Question: I have a big form.
This form contains some inputs that can be duplicated by the user.
So they can choose for example how many Claimants have worked on a song and enter some fields for EACH claimant, with a limit of 10 Claimants.
The form will look like this (I will show only 3 now)
'''
echo "<form action="" id="submForm" name="submForm" method="get">";
//1 CLAIMANT
echo "<p><span class="labelInput">".(_t('_cR_name_mandatory'))." </span><input id="nameClaimant" name="nameClaimant[]" value="" type="text" class="required commonInput"></p>";
echo "<p><span class="labelInput">".(_t('_cR_DOB_mandatory'))." </span><input id="DOBClaimant" name="DOBClaimant[]" value="" type="text" class="required littleInput"></p>";
echo "<p><span class="labelInput">".(_t('_cR_company'))." </span><input id="companyClaimant" name="companyClaimant[]" value="" type="text" class="commonInput"></p>";
//2 CLAIMANT
echo "<p><span class="labelInput">".(_t('_cR_name_mandatory'))." </span><input id="nameClaimant" name="nameClaimant[]" value="" type="text" class="required commonInput"></p>";
echo "<p><span class="labelInput">".(_t('_cR_DOB_mandatory'))." </span><input id="DOBClaimant" name="DOBClaimant[]" value="" type="text" class="required littleInput"></p>";
echo "<p><span class="labelInput">".(_t('_cR_company'))." </span><input id="companyClaimant" name="companyClaimant[]" value="" type="text" class="commonInput"></p>";
//3 CLAIMANT
echo "<p><span class="labelInput">".(_t('_cR_name_mandatory'))." </span><input id="nameClaimant" name="nameClaimant[]" value="" type="text" class="required commonInput"></p>";
echo "<p><span class="labelInput">".(_t('_cR_DOB_mandatory'))." </span><input id="DOBClaimant" name="DOBClaimant[]" value="" type="text" class="required littleInput"></p>";
echo "<p><span class="labelInput">".(_t('_cR_company'))." </span><input id="companyClaimant" name="companyClaimant[]" value="" type="text" class="commonInput"></p>";
echo "<input type="submit" class="submBttnClass" id="buttSubm" name="buttSubm" value="".(_t('_cR_submit_button'))."">";
echo "</form>";
'''
When the user submits the form I use a jQuery serialize function (I am on jQuery 1.3.2)
'''
echo "<script type="text/javascript">
$(document).ready(function() {
$('#submForm').validate({
submitHandler: function(form) {
var serialized = $('#submForm').serialize()
$.get('".$site['url']."modules/yobilab/copyright/classes/DO_submission.php', serialized);
//alert($('#submForm').serialize());
window.setTimeout('location.reload()', 8000);
return false;
form.submit();
}
})
'''
The problem is that the file that processes the Insert in the Database uses a foreach(I will show you my entire foreach with all the inputs that are passed with the serialize function:
'''
if(!empty($_GET['nameClaimant'])){
$nameClaimant = $_GET['nameClaimant'];
$DOBClaimant = $_GET['DOBClaimant'];
$companyClaimant = mysql_real_escape_string($_GET['companyClaimant']);
$emailClaimant = $_GET['emailClaimant'];
$mainPhoneClaimant = $_GET['mainPhoneClaimant'];
$alternatePhoneClaimant = $_GET['alternatePhoneClaimant'];
$mobilePhoneClaimant = $_GET['mobilePhoneClaimant'];
$percentageClaimant = mysql_real_escape_string($_GET['percentageClaimant']);
$addressClaimant = mysql_real_escape_string($_GET['addressClaimant']);
$ZIPClaimant = $_GET['ZIPClaimant'];
$countryClaimant = $_GET['countryClaimant'];
foreach ($nameClaimant as $valueClaimant) {
$insClaim = "INSERT INTO cR_Claimants SET memberID ='".$memberID."', ParentSubmission='".$refNumb."', Name ='".mysql_real_escape_string($valueClaimant)."', DOB='".$DOBClaimant."', Company='".$companyClaimant."', Email='".$emailClaimant."', Address='".$addressClaimant."', ZIPcode ='".$ZIPClaimant."', Country='".$countryClaimant."', MainPhone='".$mainPhoneClaimant."', OtherPhone='".$alternatePhoneClaimant."', MobilePhone='".$mobilePhoneClaimant."', OwnershipPercentage='".$percentageClaimant."'";
$resultinsClaim=mysql_query($insClaim) or die("Error insert Claimants: ".mysql_error());
}
}
'''
The foreach inserts in the database wrong stuff. It shows 'Array' instead of the right value.
I would like to insert the info in the database consequentially with my foreach.
So for Claimant1 will insert its relative info
for Claimant2 will insert its relative info and so on.
It is not working. What am I doing wrong?
I know it is a little boring, but please help me! Lets play with it. You are All great
Thank you
I have attached what is doing in the database to let you see
You will see that is also creating empty strings in the database.
Why is that taking also empty values?
Please help me.

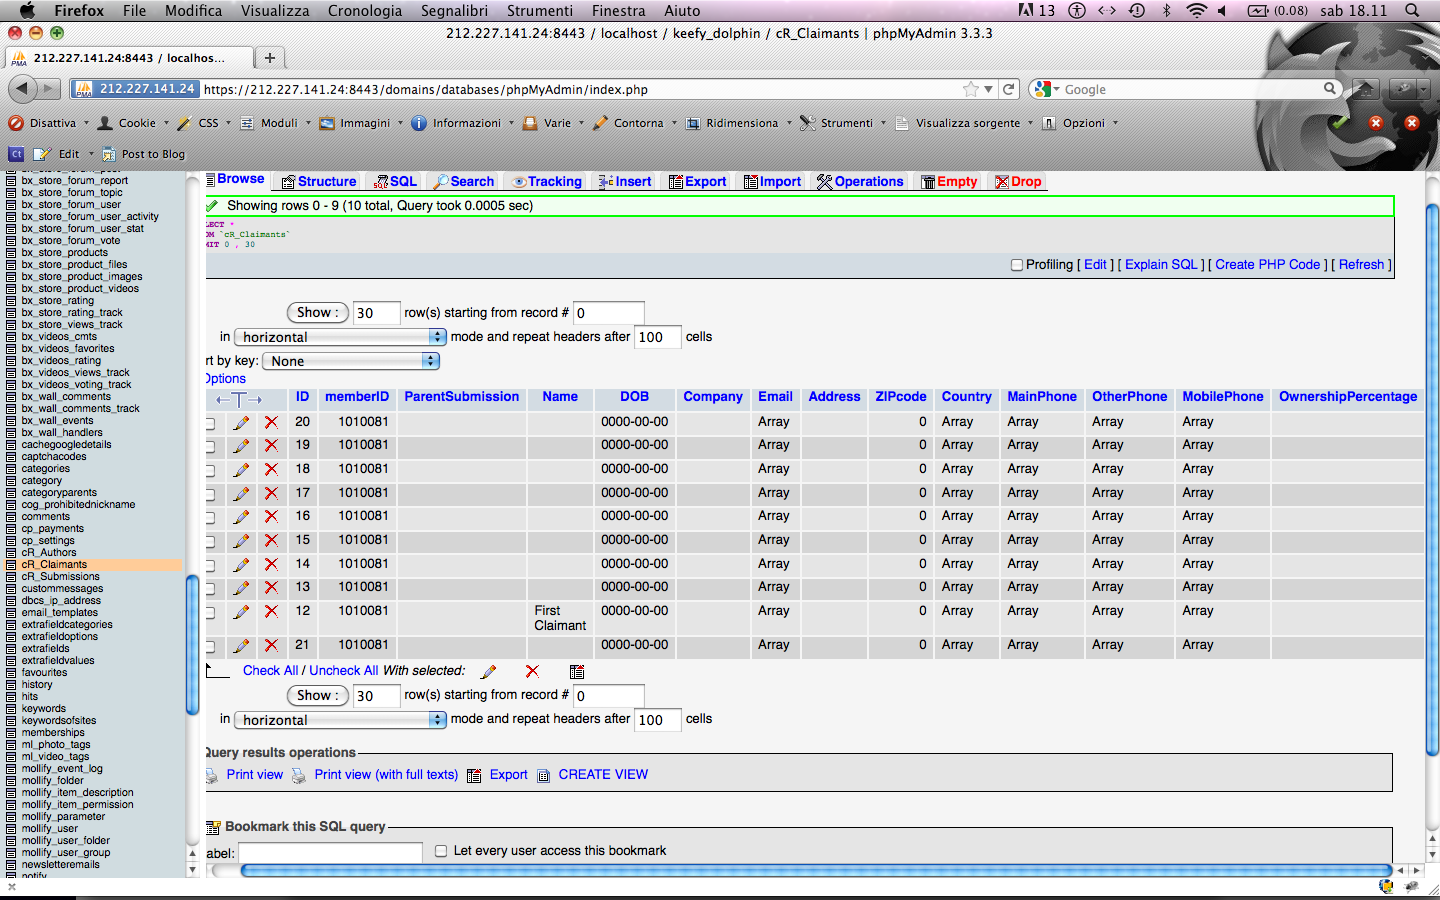
Answer: this happens beacuse in the form name you called it with an array style 'name="key[]"'
So you can't put into the SQL '$key' because '$key' at this point is an array.
Also the correct INSERT syntax is 'INSERT INTO table (cols) VALUES (values)'
## Addendum
Also I think your form convetions it's pretty bad. I suggest you to go with something like this:
'''
CLAIMANT1
Email: <input name="claimant[0][email]" />
Name: <input name="claimant[0][name]" />
CLAIMANT2
Email: <input name="claimant[1][email]" />
Name: <input name="claimant[1][name]" />
'''
This way all your code is simplified into:
'''
foreach($_POST['caimant'] as $k=>$v) { //> PSEUDOCODE
INSERT INTO table VALUES ($v['email'],$v['name']);
}
'''